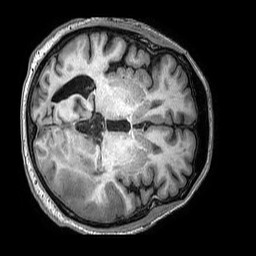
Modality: T1w
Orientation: axial
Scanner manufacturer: philips
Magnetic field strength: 3 T
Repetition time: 0.006878 s
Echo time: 0.003114 s